Question: I have the following child-parent relasions in my application:

The problem is that there is no visible ( or working ) scrollbar in wxScrolledWindow.
Code:
'''
wxCollapsiblePane* collpane = new wxCollapsiblePane(this, ID_COLLPANE, "Tiles ", wxDefaultPosition, wxDefaultSize, wxCP_NO_TLW_RESIZE);
wxSizer* sz = new wxBoxSizer(wxVERTICAL);
sz->Add(collpane,0,wxALIGN_RIGHT,10);
SetSizer(sz);
wxWindow* cPane = collpane->GetPane();
wxSizer* panesz = new wxBoxSizer(wxVERTICAL);
wxBitmap pic("test.bmp",wxBITMAP_TYPE_BMP);
wxScrolledWindow* scr = new wxScrolledWindow(cPane,ID_PANEL,wxDefaultPosition, wxSize(150,300));
scr->SetScrollbars(2,2,10,10);
wxClientDC dc(this);
scr->DoPrepareDC(dc);
panesz->Add( new wxBitmapButton(scr,-1,pic, wxDefaultPosition, wxSize(50,50) ), 1, wxALIGN_CENTER, 0 );
/* more button adding here */
cPane->SetSizer(panesz);
panesz->SetSizeHints(cPane);
'''
How can I get the scrollbar to show and scroll the buttons?
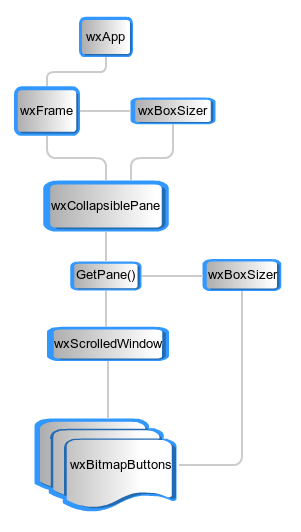
Answer: To have scrollbars you need to indicate to 'wxScrolledWindow' its full logical (as opposed to possibly smaller physical) size using 'SetVirtualSize()' method. This can be done either just by calling it directly or by associating a sizer with the scrolled window, adding elements to this sizer and calling 'FitInside()'.